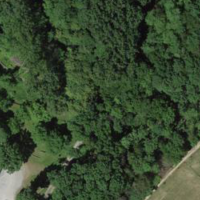
EUNIS habitat code: 44
Species observed at this site:
Lathraea squamaria